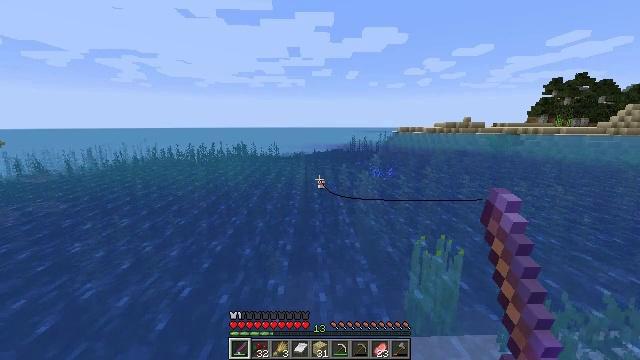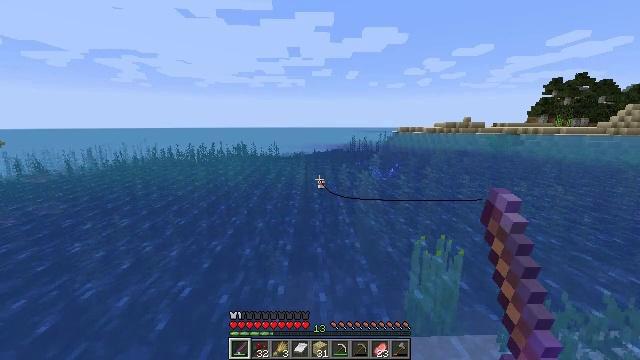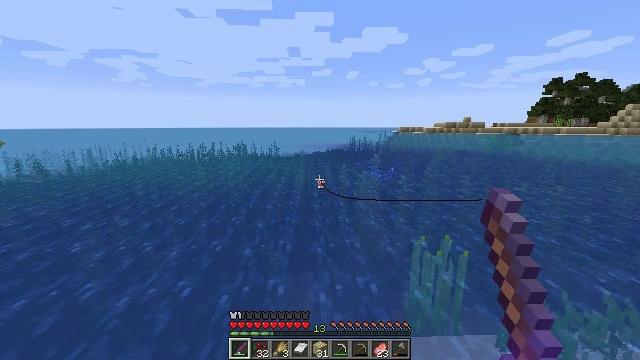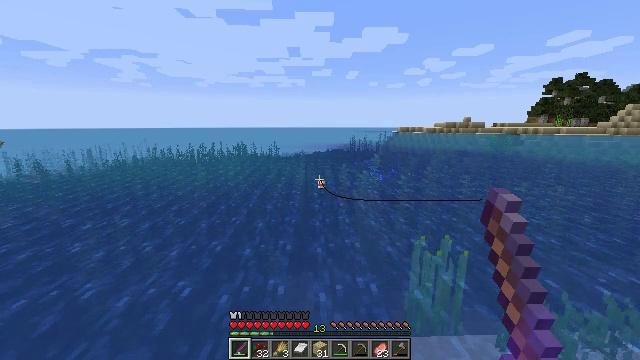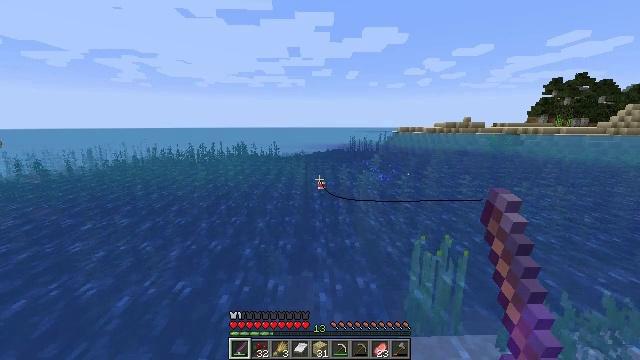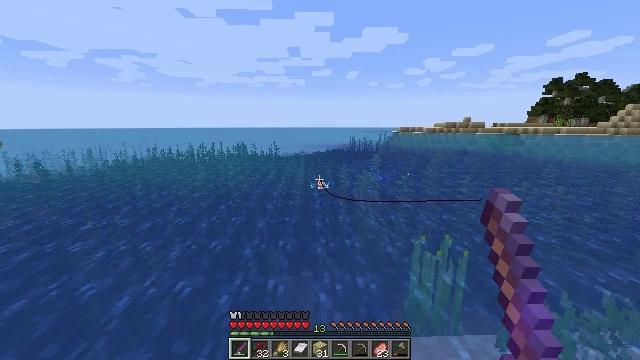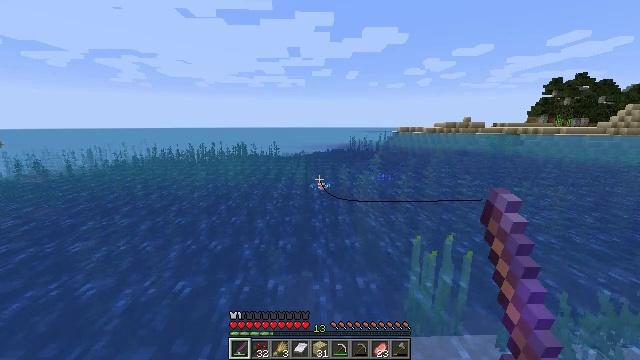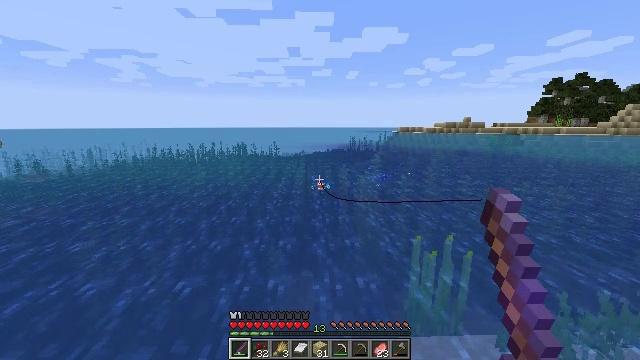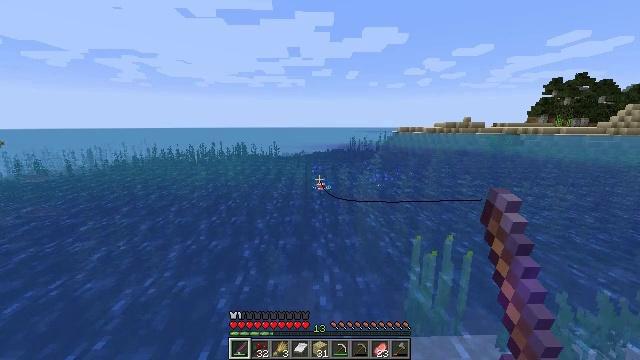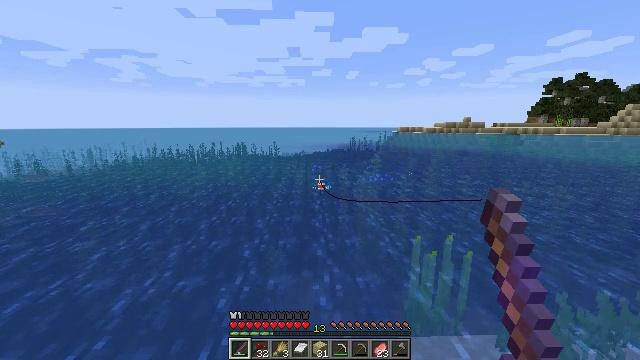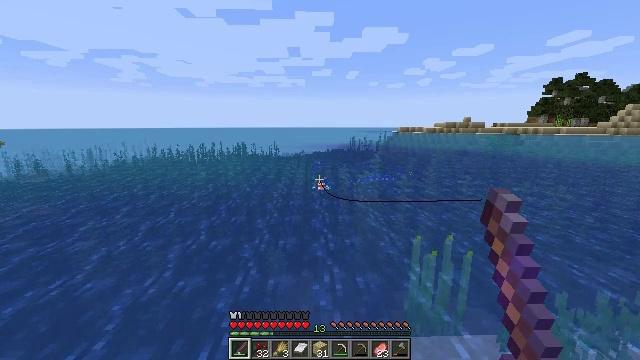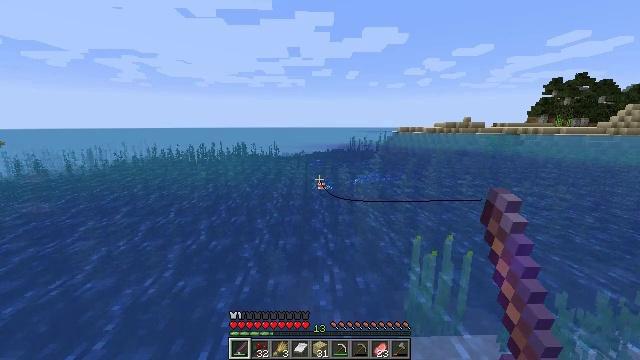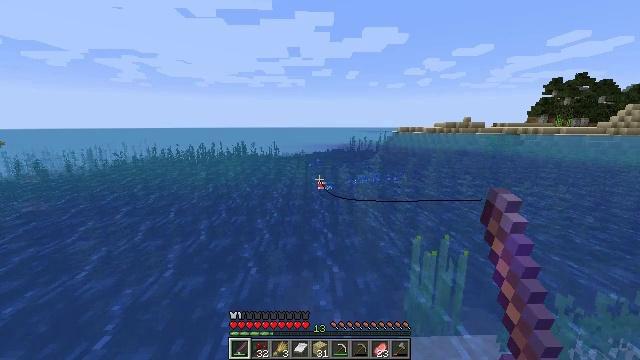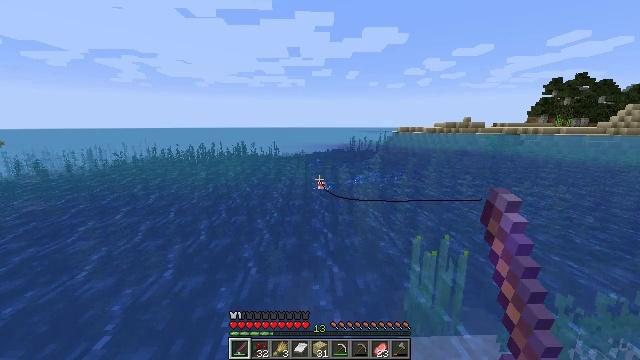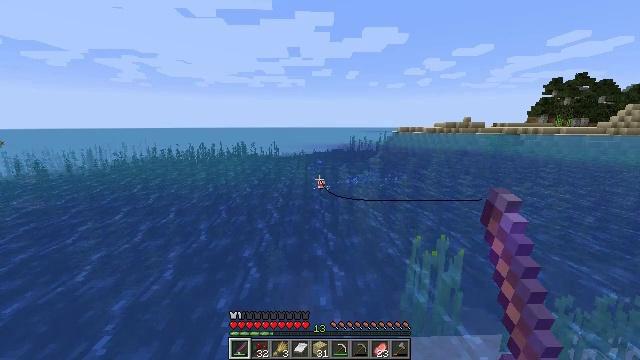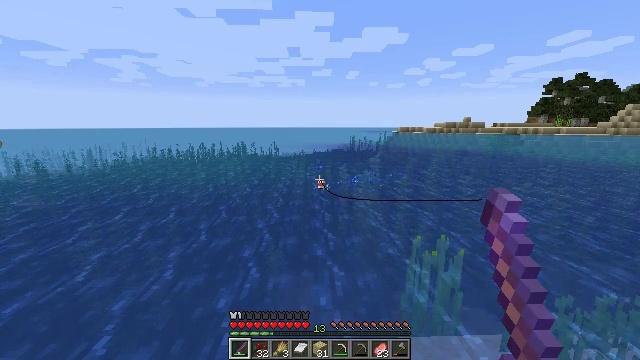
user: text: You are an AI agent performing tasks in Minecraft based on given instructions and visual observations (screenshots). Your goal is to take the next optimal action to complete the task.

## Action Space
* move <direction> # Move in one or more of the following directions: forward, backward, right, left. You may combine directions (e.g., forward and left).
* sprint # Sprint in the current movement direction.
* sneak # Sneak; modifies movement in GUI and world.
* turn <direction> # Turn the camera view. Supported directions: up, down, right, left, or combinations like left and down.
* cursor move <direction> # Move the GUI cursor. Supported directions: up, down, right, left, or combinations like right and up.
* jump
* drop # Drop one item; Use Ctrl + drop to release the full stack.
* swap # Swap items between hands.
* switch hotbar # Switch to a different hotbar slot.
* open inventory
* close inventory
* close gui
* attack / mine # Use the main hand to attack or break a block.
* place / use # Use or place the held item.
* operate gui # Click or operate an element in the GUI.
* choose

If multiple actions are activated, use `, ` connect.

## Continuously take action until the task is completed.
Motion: motion action
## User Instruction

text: Drop a tropical fish.
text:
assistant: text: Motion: no_op
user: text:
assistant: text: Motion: no_op
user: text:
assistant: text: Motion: no_op
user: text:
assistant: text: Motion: no_op
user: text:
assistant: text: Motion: no_op
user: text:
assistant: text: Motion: no_op
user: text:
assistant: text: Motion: no_op
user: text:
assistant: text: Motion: no_op
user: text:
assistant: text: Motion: no_op
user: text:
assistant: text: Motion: no_op
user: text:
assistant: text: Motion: no_op
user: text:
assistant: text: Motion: no_op
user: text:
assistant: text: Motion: no_op
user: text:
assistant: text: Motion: no_op
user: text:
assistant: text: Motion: no_op
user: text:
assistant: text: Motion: no_op
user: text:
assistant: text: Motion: no_op
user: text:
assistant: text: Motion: no_op
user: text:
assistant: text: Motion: no_op
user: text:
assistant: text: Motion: no_op
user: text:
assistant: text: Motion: no_op
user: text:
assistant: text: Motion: no_op
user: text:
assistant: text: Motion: no_op
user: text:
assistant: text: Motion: no_op
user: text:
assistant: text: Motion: no_op
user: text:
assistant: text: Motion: no_op
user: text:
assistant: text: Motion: no_op
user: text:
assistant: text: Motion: no_op
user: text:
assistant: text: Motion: no_op
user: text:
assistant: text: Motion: no_op